Question: I am a new comer in android. I've tried to make a layout like picture below but I can't make it.

That rectangle is an image and two others are text view. I've tried to make it but it always wrong. Looking forward to hearing from you guys, thanks for advance.
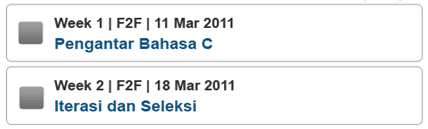
Answer: Define one layout as follows:
'''
<?xml version="1.0" encoding="utf-8"?>
<RelativeLayout xmlns:android="http://schemas.android.com/apk/res/android"
android:id="@+id/rlGridRow"
android:layout_width="fill_parent"
android:layout_height="wrap_content"
>
<ImageView
android:id="@+id/imageView01"
android:layout_width="36.0dip"
android:layout_height="36.0dip"
android:scaleType="fitCenter"
android:layout_alignParentLeft="true" />
<TextView android:id="@+id/txtLink1"
android:paddingLeft="6.0dip"
android:layout_width="wrap_content"
android:layout_height="wrap_content"
android:textColor="#FF00FF"
android:layout_toRightOf="@id/imageView01" />
<TextView android:id="@+id/txtLink2"
android:paddingLeft="6.0dip"
android:paddingBottom="8.0dip"
android:layout_width="wrap_content"
android:layout_height="wrap_content"
android:textColor="#00FFFF"
android:textSize="12sp"
android:layout_marginTop="-4.0dip" android:layout_toRightOf="@id/imageView01"
android:layout_below="@id/txtLink1" />
</RelativeLayout>
'''
See <URL> link for additional info.